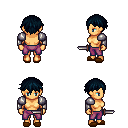
a pixel art fantasy rpg character, female body template, human, tanned skin, steel arm armor, magenta pants, raven short bangs hairstyle, brown slippers, dagger, four views (front, back, left, right), 2x2 character sprite sheet, small pixel art, hard edges, no anti-aliasing